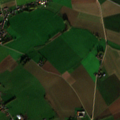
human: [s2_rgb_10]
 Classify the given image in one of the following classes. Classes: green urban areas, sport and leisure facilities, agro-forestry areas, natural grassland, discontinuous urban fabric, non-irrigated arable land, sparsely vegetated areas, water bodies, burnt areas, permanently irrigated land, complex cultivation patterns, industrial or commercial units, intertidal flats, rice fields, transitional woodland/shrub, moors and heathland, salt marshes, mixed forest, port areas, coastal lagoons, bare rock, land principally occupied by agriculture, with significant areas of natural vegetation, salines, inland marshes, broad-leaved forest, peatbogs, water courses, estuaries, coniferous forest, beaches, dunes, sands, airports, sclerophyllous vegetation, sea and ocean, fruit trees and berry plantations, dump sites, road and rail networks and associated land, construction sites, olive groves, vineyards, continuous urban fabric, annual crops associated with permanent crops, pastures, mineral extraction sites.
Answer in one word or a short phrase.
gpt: discontinuous urban fabric, non-irrigated arable land, pastures, complex cultivation patterns